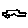
Label: car